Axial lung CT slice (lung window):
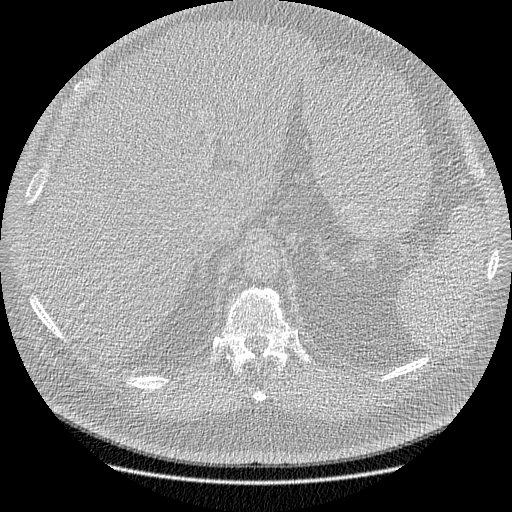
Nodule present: no